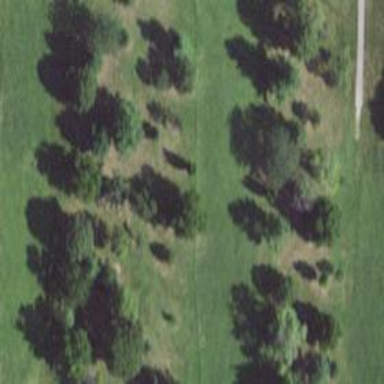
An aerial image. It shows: Golf hole.